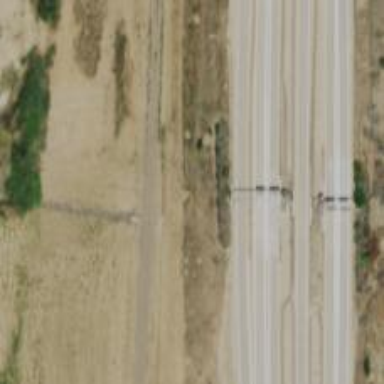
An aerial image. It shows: Toll gantry on the road.